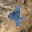
Label: 4